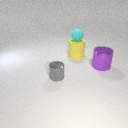
large yellow rubber cylinder below small cyan rubber sphere